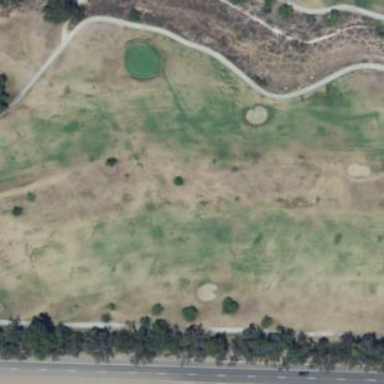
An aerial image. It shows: Scenic golf fairway.